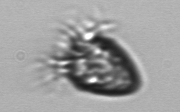
Label: Ciliophora